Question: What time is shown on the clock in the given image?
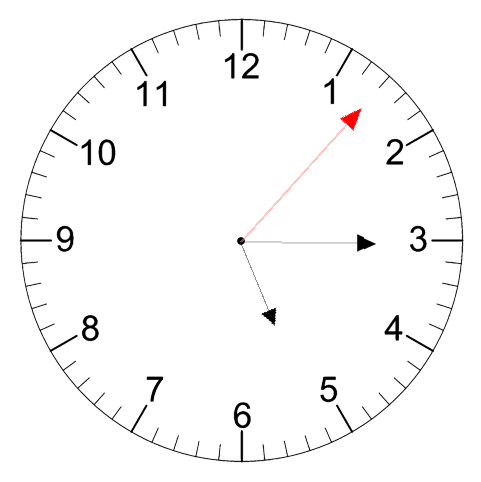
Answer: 05:15:07